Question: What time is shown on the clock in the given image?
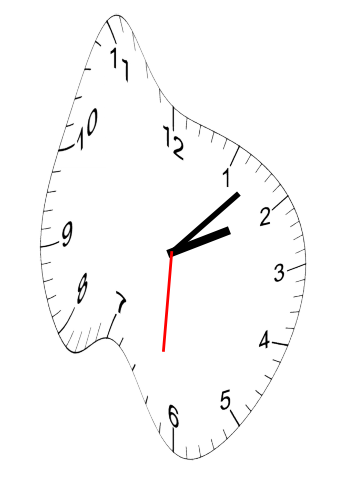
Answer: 02:07:31